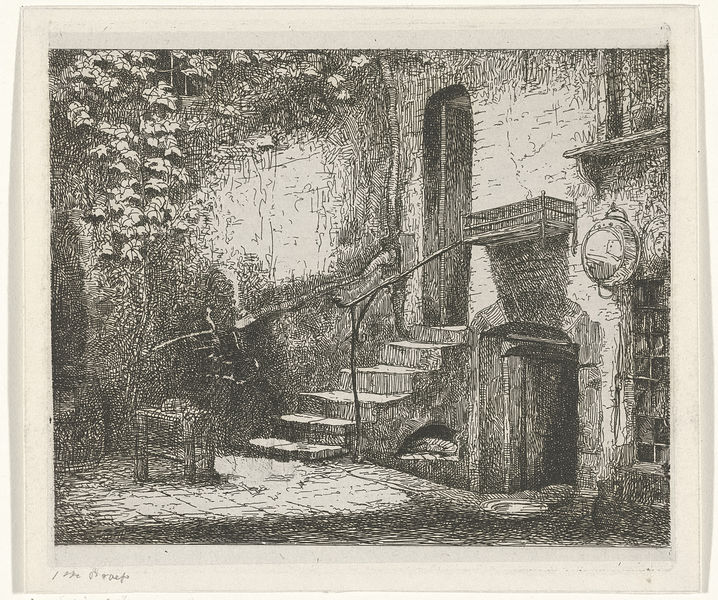
Titel: Binnenplaats met trap
Künstler: Jacobus Ludovicus Cornet
Standort: Amsterdam
Institution: Rijksmuseum
Schlagwörter: baum, blätter, fenster, holz, stuhl, tisch, tür, zeichnung, haus, wand, schüssel, gitter, hof, treppe, geländer, stufen, eingang, keller, schwarz-weiß, radierung, kasten, efeu, vergittert